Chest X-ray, AP view. Patient: 44 years old, sex M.
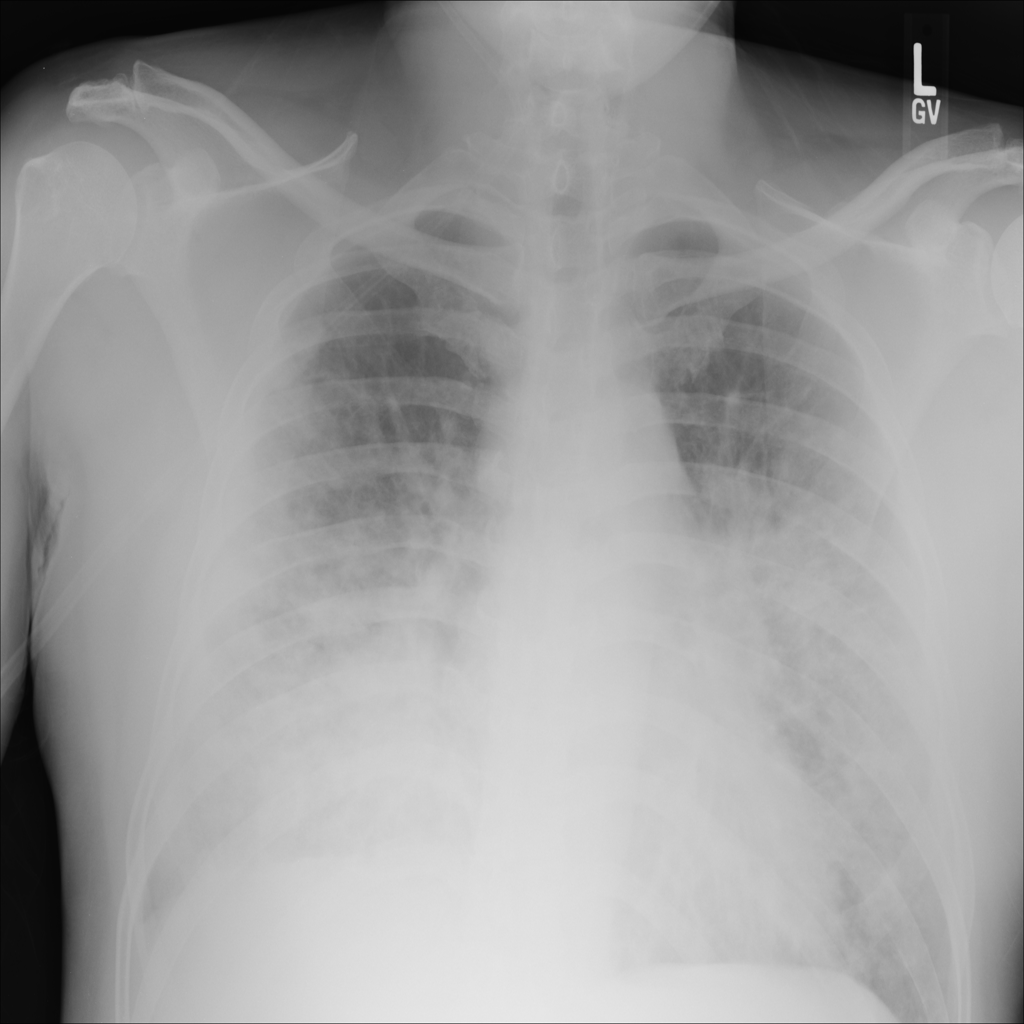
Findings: Consolidation